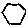
Label: hexagon